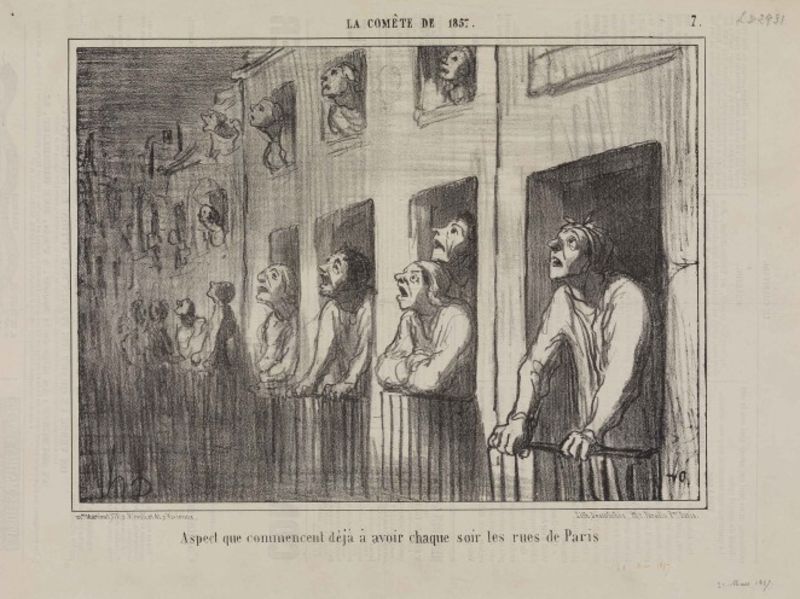
Titel: Aspect que commencent déjà à avoir chaque soir les rues de Paris (La Comète de 1857, Blatt 7)
Künstler: Honoré Daumier
Standort: Karlsruhe
Institution: Staatliche Kunsthalle Karlsruhe
Schlagwörter: paris, nuit, croquis, dessin, crayon, perspective, balcons, étonnement, stupeur, bouche-bée